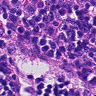
Metastatic tissue present: no